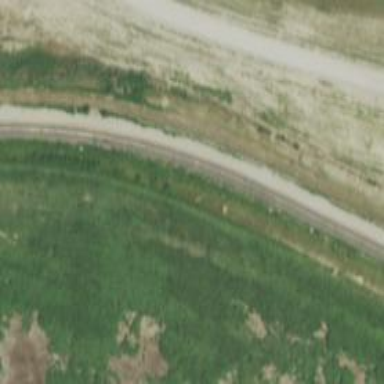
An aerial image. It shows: Railway spur service.